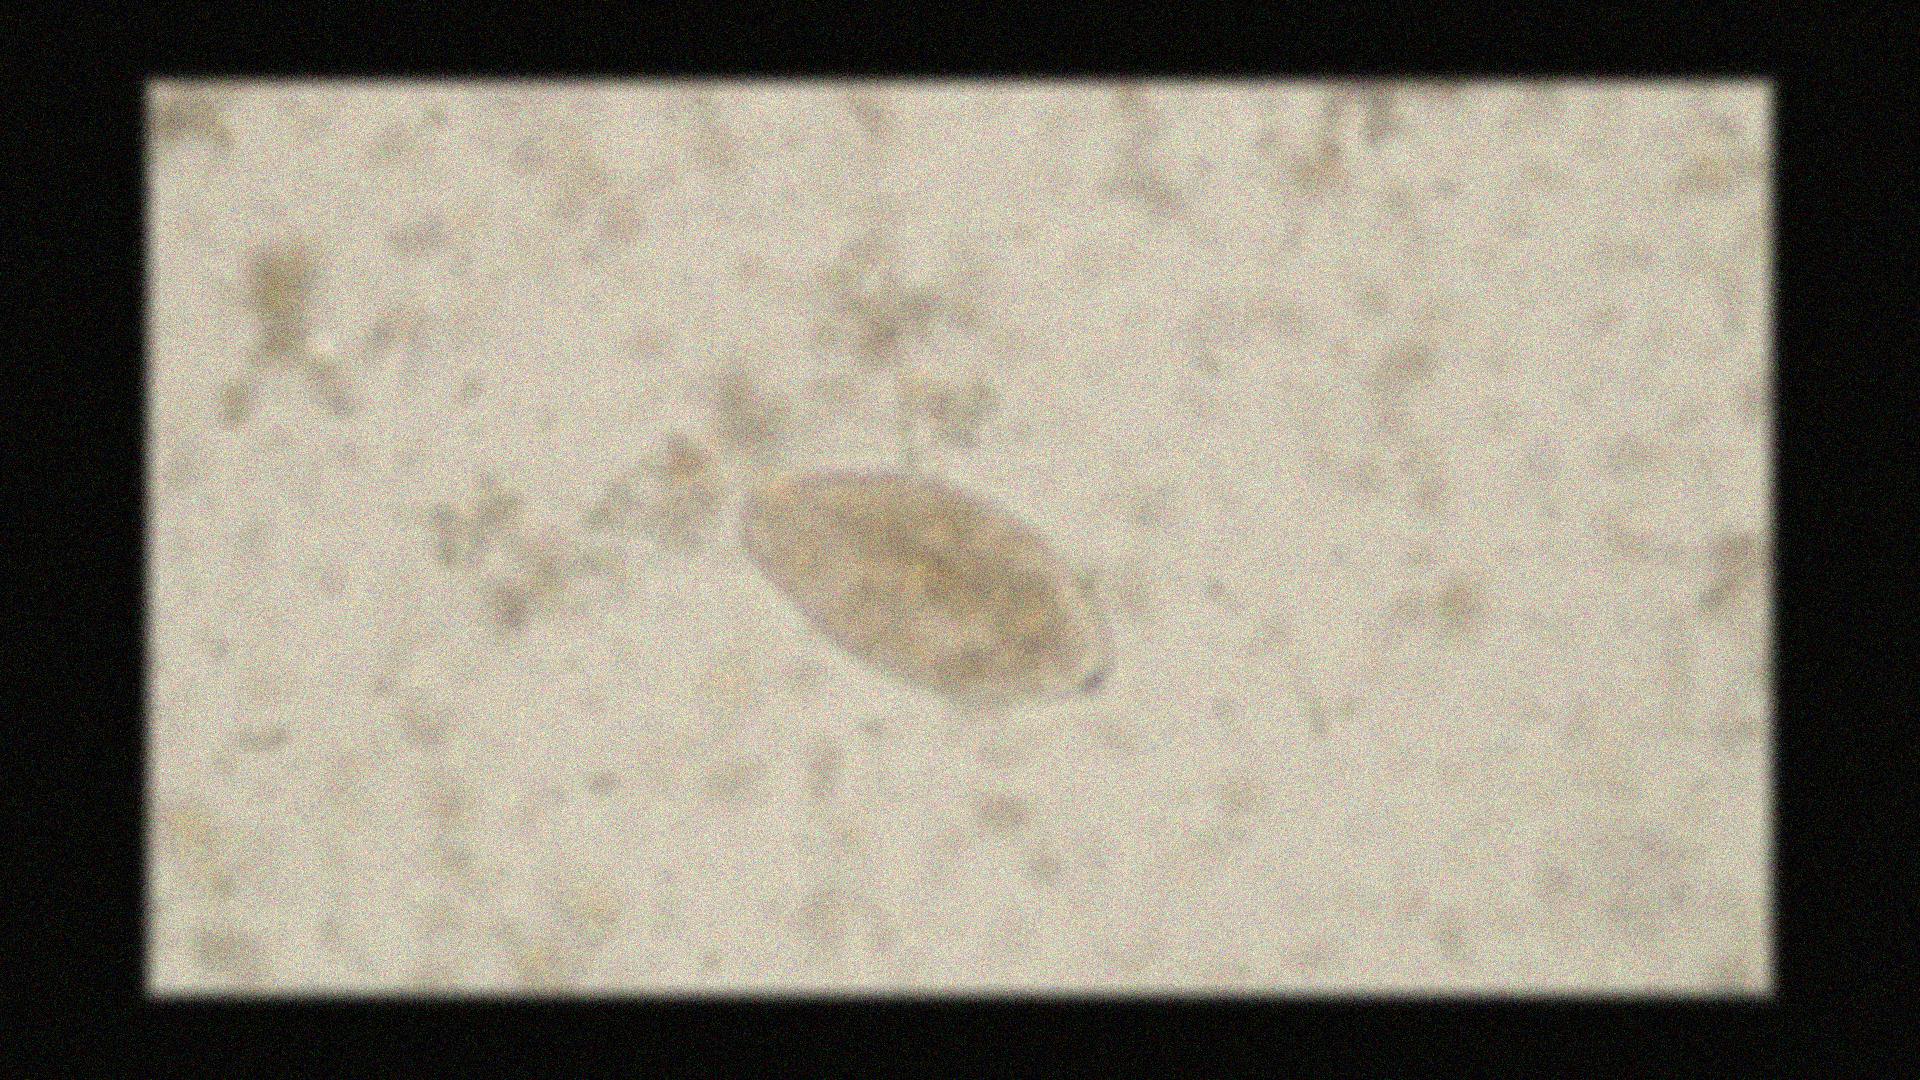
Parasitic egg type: Fasciolopsis buski